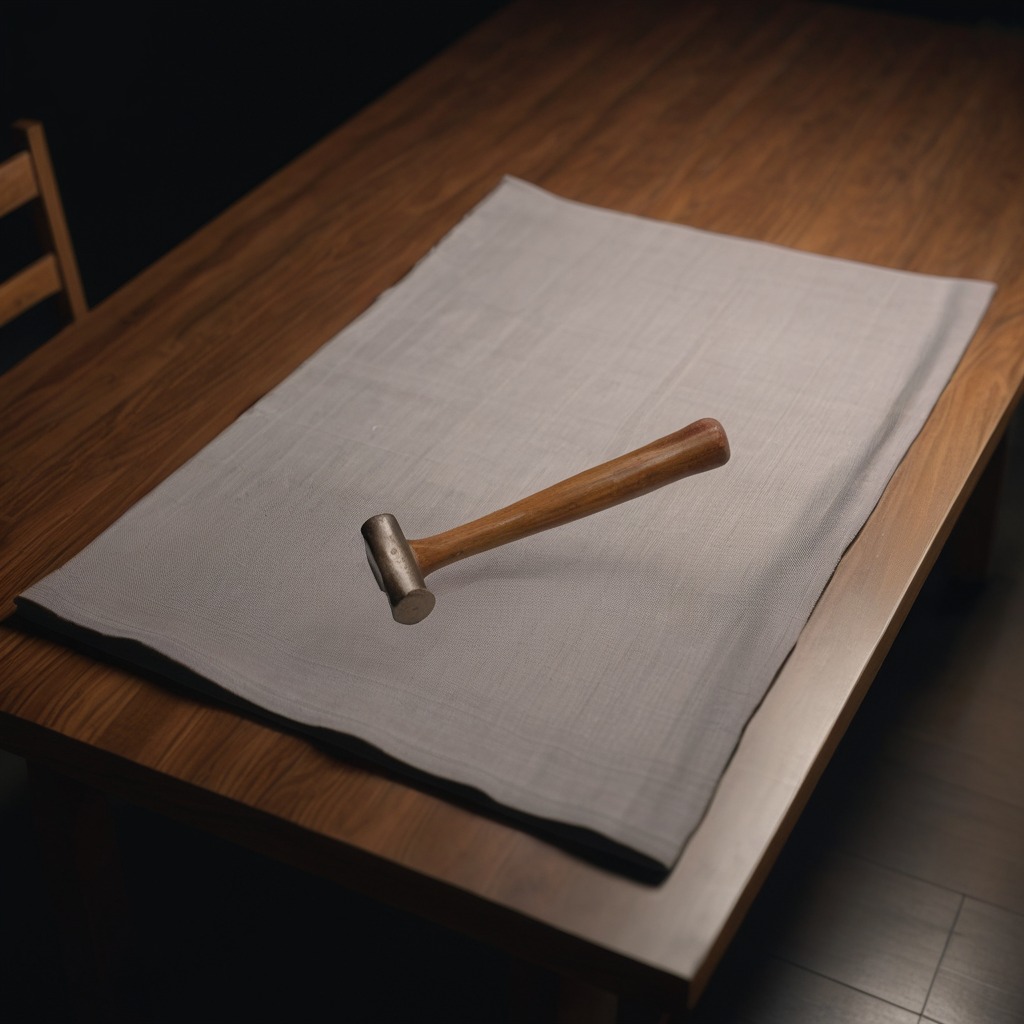
A hammer lying on a wooden table inside a workshop at night dim ambient light soft shadows worn but beneath the cloth